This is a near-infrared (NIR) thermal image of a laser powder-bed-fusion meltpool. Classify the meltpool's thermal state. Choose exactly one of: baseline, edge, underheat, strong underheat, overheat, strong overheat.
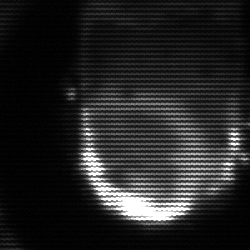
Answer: baseline